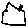
Label: house